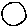
Label: circle